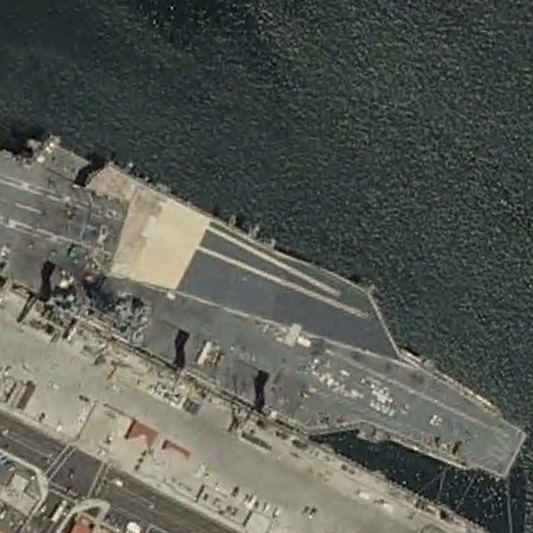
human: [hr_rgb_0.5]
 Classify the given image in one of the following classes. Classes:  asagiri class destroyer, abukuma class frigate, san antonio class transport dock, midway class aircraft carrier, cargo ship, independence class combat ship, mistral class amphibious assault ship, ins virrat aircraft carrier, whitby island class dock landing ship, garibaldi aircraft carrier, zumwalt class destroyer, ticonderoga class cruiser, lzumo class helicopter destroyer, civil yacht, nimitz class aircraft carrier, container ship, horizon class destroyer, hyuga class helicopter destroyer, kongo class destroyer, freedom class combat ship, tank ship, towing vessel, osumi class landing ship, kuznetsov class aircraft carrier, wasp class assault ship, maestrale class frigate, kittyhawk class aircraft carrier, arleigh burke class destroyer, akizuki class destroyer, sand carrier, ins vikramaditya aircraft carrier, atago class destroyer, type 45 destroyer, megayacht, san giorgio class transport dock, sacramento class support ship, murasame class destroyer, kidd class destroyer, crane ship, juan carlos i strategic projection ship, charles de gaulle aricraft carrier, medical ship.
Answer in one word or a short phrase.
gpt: Nimitz class aircraft carrier